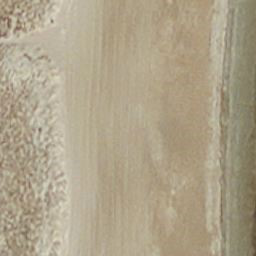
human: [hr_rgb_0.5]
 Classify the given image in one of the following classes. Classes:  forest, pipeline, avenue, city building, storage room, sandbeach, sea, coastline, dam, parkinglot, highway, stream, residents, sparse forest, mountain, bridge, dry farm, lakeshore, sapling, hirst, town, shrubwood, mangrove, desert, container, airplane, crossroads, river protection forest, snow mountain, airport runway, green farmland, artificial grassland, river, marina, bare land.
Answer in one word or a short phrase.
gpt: sandbeach